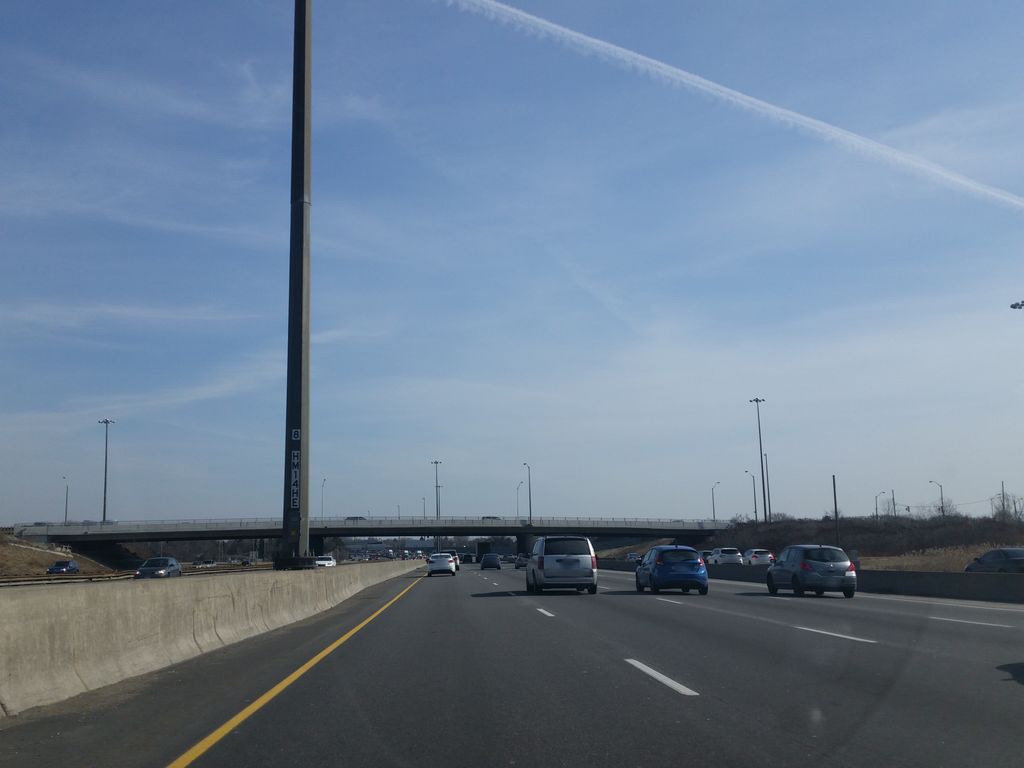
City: toronto